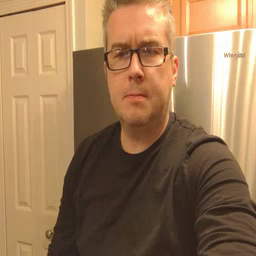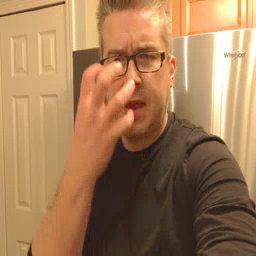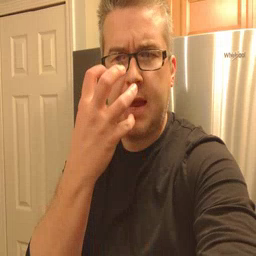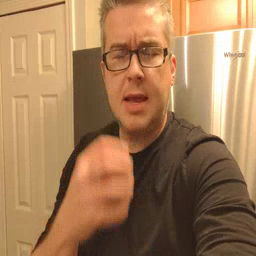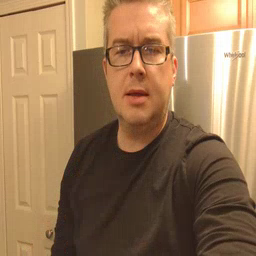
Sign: mad